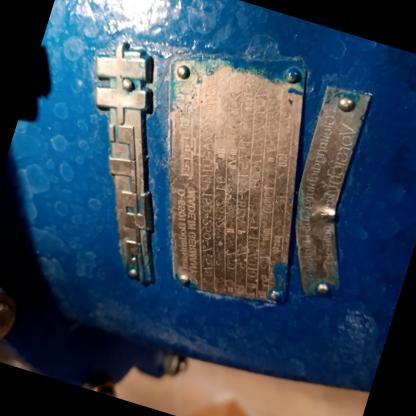
Klasa: tabliczka-znamionowa